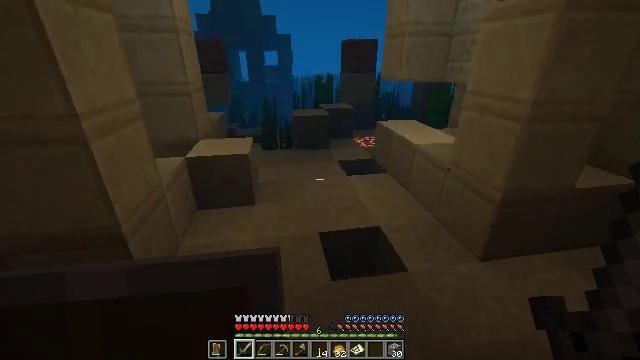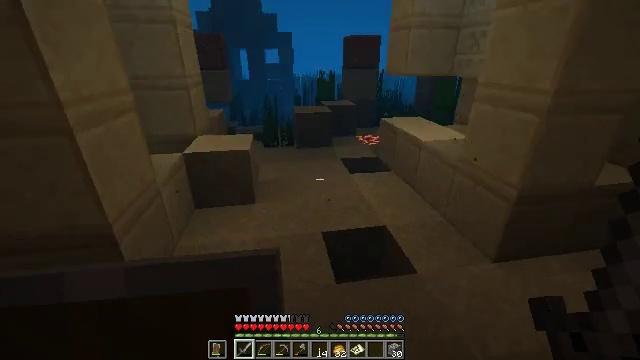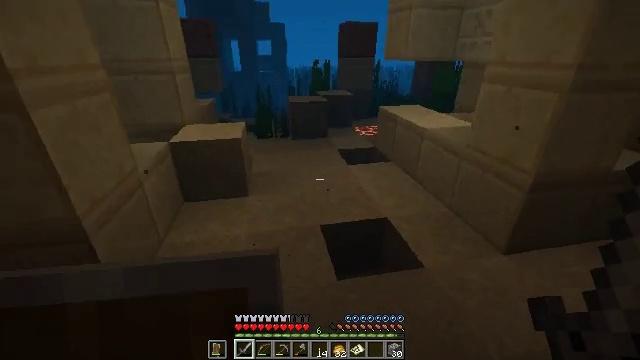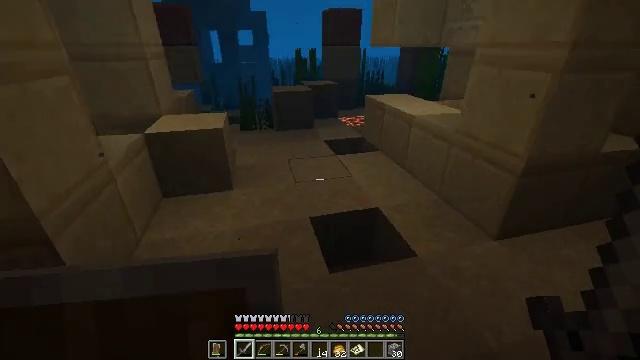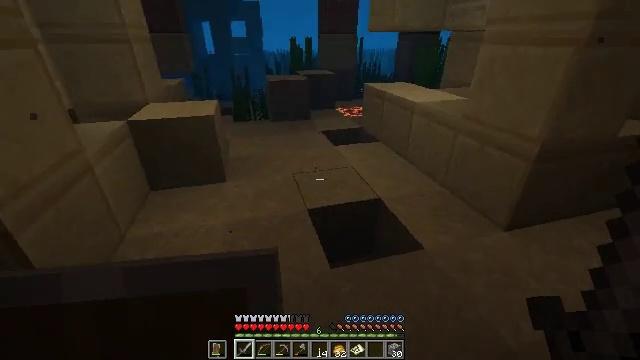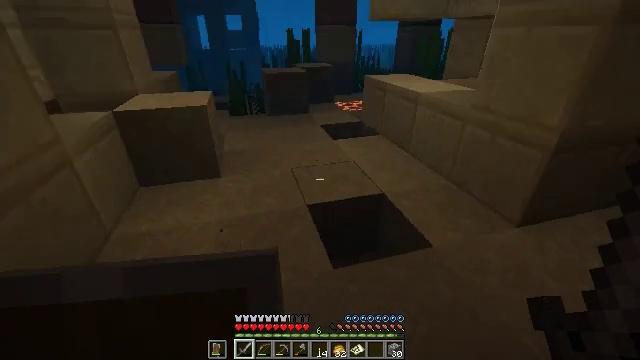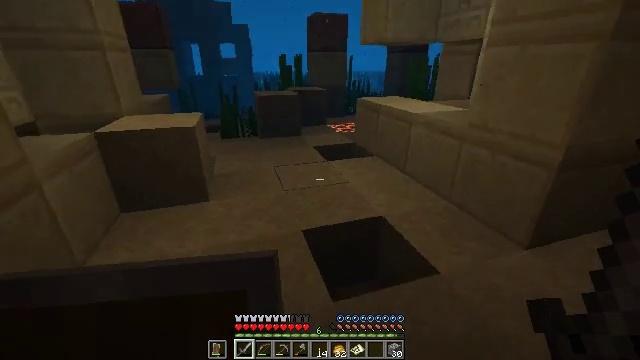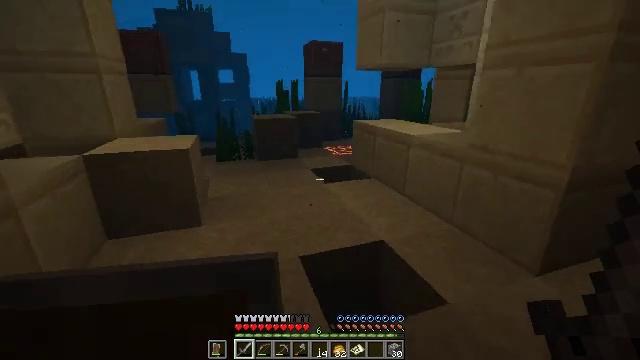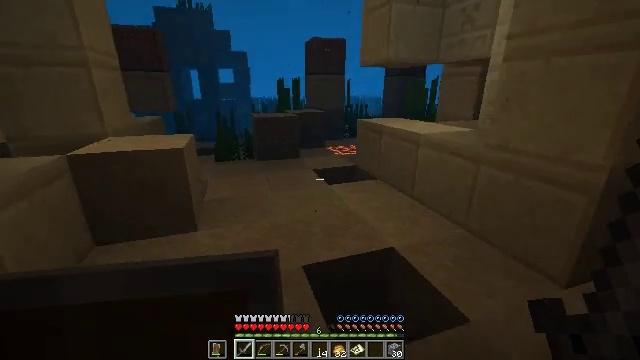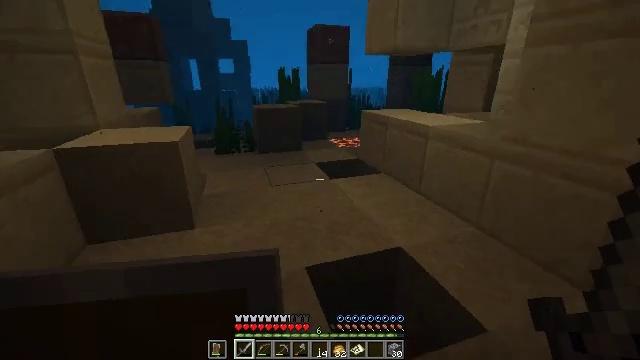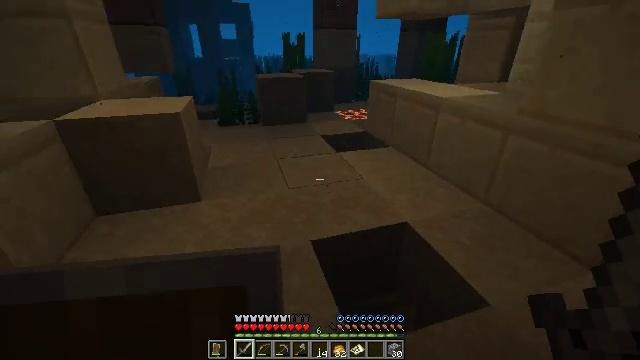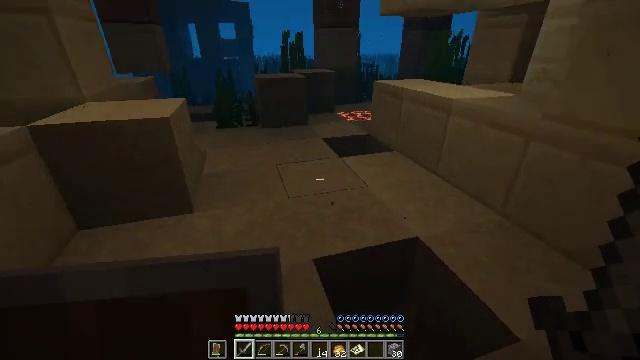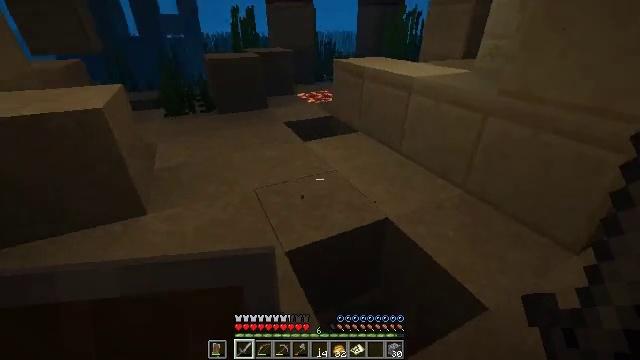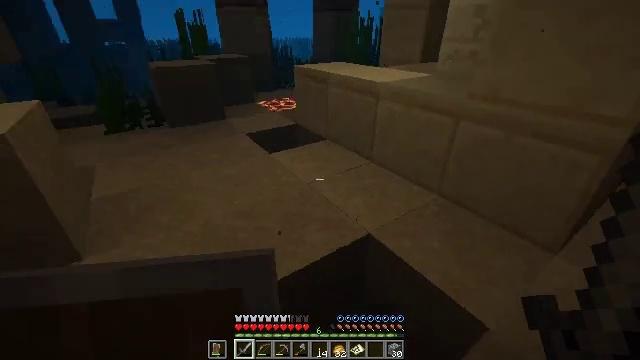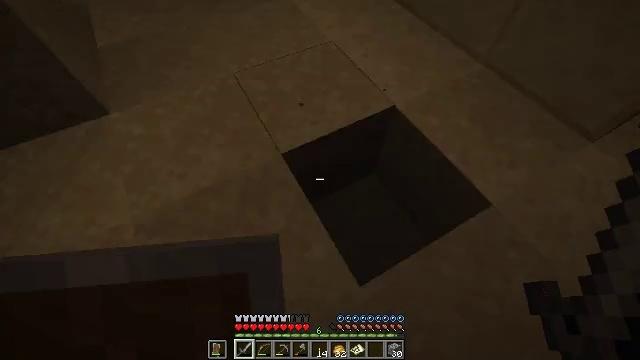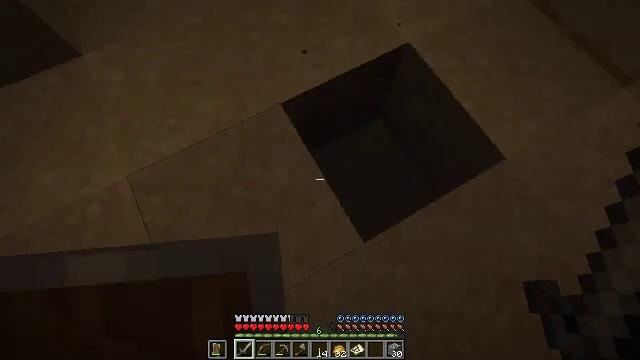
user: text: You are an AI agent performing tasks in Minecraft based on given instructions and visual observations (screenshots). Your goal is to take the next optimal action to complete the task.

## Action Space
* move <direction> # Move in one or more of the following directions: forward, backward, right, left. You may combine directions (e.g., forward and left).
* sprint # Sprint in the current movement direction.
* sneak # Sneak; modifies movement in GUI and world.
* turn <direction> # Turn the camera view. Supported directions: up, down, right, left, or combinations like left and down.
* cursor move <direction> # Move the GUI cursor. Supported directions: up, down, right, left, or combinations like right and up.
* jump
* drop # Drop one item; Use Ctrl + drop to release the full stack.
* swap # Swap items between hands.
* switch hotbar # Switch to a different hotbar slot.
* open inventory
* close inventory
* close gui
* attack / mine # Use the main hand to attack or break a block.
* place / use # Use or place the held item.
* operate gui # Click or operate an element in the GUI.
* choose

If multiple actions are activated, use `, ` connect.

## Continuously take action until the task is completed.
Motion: motion action
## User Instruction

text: Mine sand by the water.
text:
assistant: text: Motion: move forward, jump
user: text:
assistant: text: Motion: move forward, turn right and down, jump
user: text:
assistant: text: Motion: move forward, turn right and down, jump
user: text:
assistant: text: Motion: move forward, turn right and down, jump
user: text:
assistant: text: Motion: move forward, jump
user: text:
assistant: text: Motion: move forward, turn right and up, jump
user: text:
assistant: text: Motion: move forward, turn up, jump
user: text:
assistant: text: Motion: move forward, jump
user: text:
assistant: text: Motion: move forward, turn down, jump
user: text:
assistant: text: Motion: move forward, turn left and down, jump
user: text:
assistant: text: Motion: move forward, jump
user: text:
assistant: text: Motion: move forward, turn right and down, jump
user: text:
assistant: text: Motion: move forward, turn right and up, jump
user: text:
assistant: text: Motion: move forward, turn left and down, jump
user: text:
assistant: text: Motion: move forward, turn down, jump
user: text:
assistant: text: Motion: move forward, turn down, jump
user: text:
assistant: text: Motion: move forward, turn left and up, jump
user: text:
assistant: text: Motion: move forward and move left, turn left and up, jump
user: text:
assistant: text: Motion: move forward and move left, turn left and up, jump
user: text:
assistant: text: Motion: move forward and move left, turn left and up, jump
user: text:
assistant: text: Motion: move forward, turn up, jump
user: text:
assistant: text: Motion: move forward, turn left and up, jump
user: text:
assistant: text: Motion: move forward, turn up, jump
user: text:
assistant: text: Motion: move forward, turn right and up, jump
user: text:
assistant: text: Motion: move forward, turn right and up, jump
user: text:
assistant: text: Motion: move forward and move left, turn right and up, jump
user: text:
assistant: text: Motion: move forward and move left, turn right and up, jump
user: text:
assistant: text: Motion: move forward and move left, turn right and up, jump
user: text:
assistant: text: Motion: move forward and move left, jump
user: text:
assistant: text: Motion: move forward and move left, jump